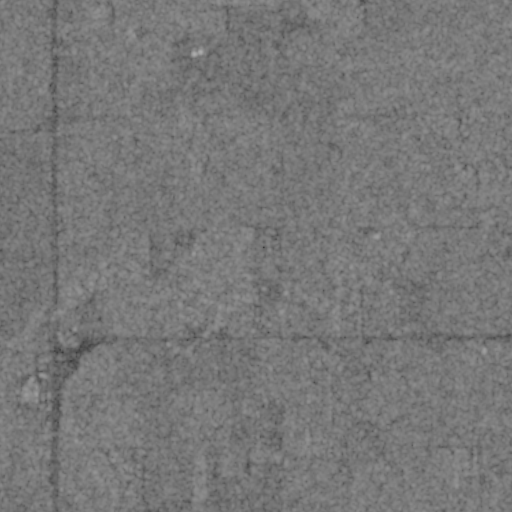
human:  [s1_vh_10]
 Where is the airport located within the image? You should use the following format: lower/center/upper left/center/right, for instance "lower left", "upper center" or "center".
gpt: The airport is located in the upper right of the image.
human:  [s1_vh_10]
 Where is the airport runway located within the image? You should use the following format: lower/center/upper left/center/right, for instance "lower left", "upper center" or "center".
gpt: The airport runway is located in the upper right of the image.
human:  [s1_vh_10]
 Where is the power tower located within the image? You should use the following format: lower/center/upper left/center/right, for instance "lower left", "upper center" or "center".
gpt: The power tower is located in the right of the image.
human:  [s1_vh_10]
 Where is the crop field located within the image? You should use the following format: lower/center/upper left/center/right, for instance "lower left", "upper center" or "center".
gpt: There is no crop field in the image.

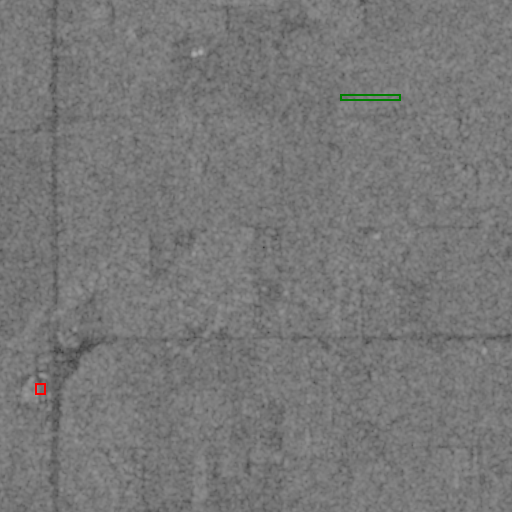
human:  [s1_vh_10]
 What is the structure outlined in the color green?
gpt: The structure outlined in green is an airport.
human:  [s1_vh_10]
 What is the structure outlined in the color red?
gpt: The structure outlined in red is a building.
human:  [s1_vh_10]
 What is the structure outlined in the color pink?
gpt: There is no pink outline.